Field crop: tomato
Growth stage: 2
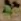
Species: solanum